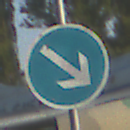
Verkehrszeichen: VorgeschriebeneVorbeifahrtRechts
Umgebung: Outdoor, Special
Tageszeit: SunriseSunset
Wetter: Clear
Licht: Natural
Jahreszeit: NotSpecified
Kontrast: MediumContrast